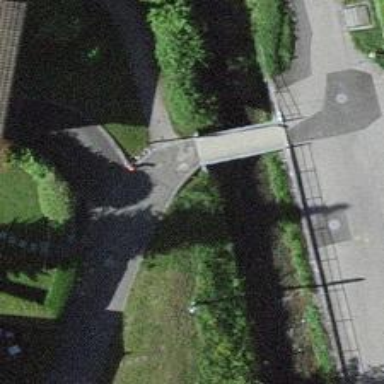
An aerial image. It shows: Concrete path.